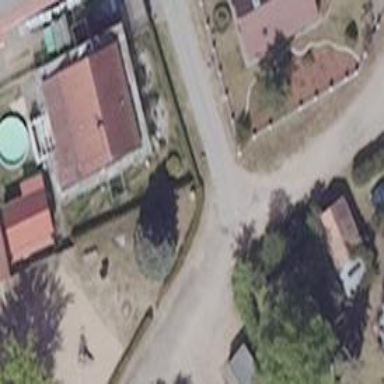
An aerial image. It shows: Residential road.